Question: I can disable the content selection of any webpage using the code below which works well.
'''
<div
style="-moz-user-select: none; -webkit-user-select: none; -ms-user-select:none; user-select:none;-o-user-select:none;"
unselectable="on"
onselectstart="return false;"
onmousedown="return false;">
Cannot select me
</div>
'''
Image showing text selection is given below :

My question is:
-
Second part of the question moved to <URL>.
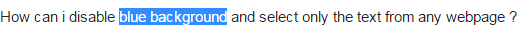
Answer: The <URL> CSS pseudo-element will help you, apply it to 'body' or 'html' like;
'''
body::selection {
background-color:transparent;
color:#0000FF;
}
'''
<URL>